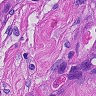
Metastatic tissue present: yes